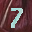
Label: 7